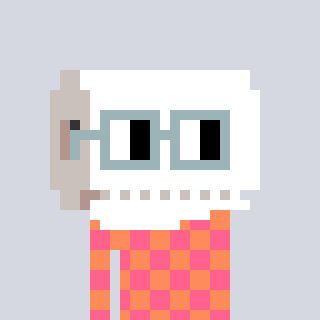
a pixel art character with square dark gray glasses, a toiletpaper-full-shaped head and a peachy-colored body on a cool background